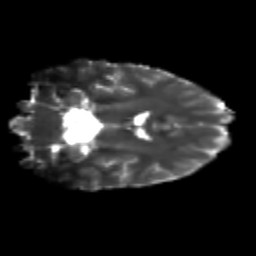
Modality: T2w
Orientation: coronal
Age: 21
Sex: female
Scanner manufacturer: siemens
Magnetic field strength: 3 T
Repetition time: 3.5 s
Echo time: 0.104 s